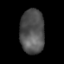
Tissue: lung
Cell type: T cells
Senescence score: 0.1622
Nuclear area (px): 1063
Mean DAPI intensity: 81.574